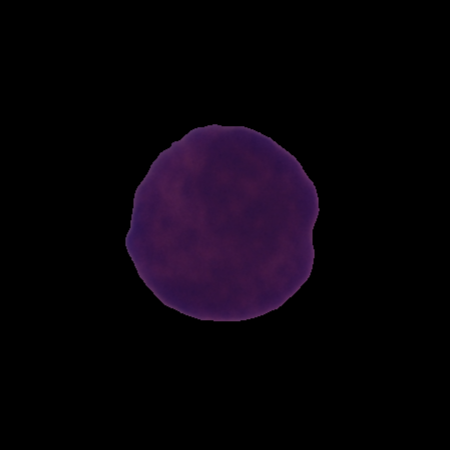
Label: cancer